Question: I want to delete all the *.py file in a directory if *.pyc file is exists.
for example:

I use ubuntu 12.04 and centos 7 OS.
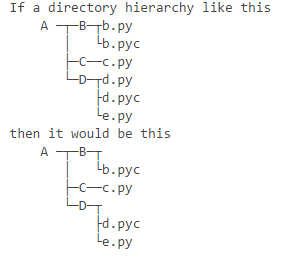
Answer: You could use Python's 'os.walk' function, and create sets of matching file extensions as follows:
'''
import os
root = r'/root/folder'
for dirpath, dirnames, filenames in os.walk(root):
py_files = set()
pyc_files = set()
for file in filenames:
name, ext = os.path.splitext(file)
if ext == '.py':
py_files.add(name)
if ext == '.pyc':
pyc_files.add(name)
for file in py_files.intersection(pyc_files):
delete_file = os.path.join(dirpath, file + '.py')
print 'Removing - {}'.format(delete_file)
os.remove(delete_file)
'''
Where the two sets intersect, the file can be deleted.